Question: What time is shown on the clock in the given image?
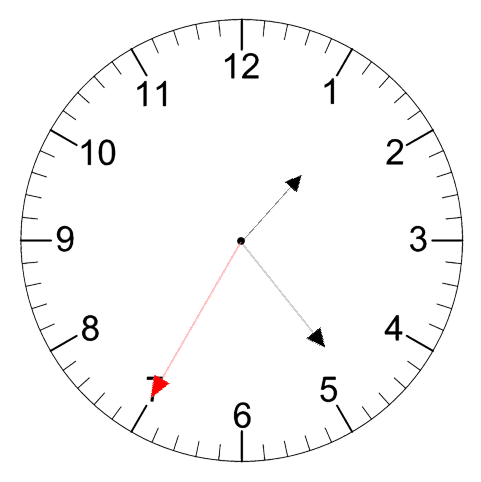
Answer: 01:23:35